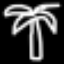
Label: palm tree